Question: > Write a Java program that will use NESTED FOR-LOOPS to prompt the user for a string of characters, and then for each character in the string, count the number of identical characters to its right.The program should
1. Ask the user to enter a string of 1 to 25 characters. If the length is less than 1 or greater than 25, an error message ("Invalid Input") should be displayed, and the program should stop.
2. Examine each character in the string, from left to right (starting at index 0).
For each character, count the number of identical characters to its right (i.e., with higher index) and display that character and the count.
I did this.But it can't work like this.

'''
import java.io.*;
import java.util.*;
import java.text.*;
import java.math.*;
import java.util.regex.*;
public class Solution {
public static void main(String args[]) throws Exception {
Scanner scanner=new Scanner(System.in);
String x=scanner.nextLine();
int count=0;
String temp="";
if(x.length()>25||x.length()<1){
System.out.println("Invalid Input");
}
else{
for(int i=0;i < x.length();i++){
char c1=x.charAt(i);
for(int j=i;j < x.length();j++){
char c2=x.charAt(j);
if(c1==c2 && temp.indexOf(c1)==-1){
count=count+1;
}
}
if(temp.indexOf(c1)==-1){
temp=temp+c1;
System.out.println(c1+": "+(count-1));
}
count=0;
}
}
}
}
'''
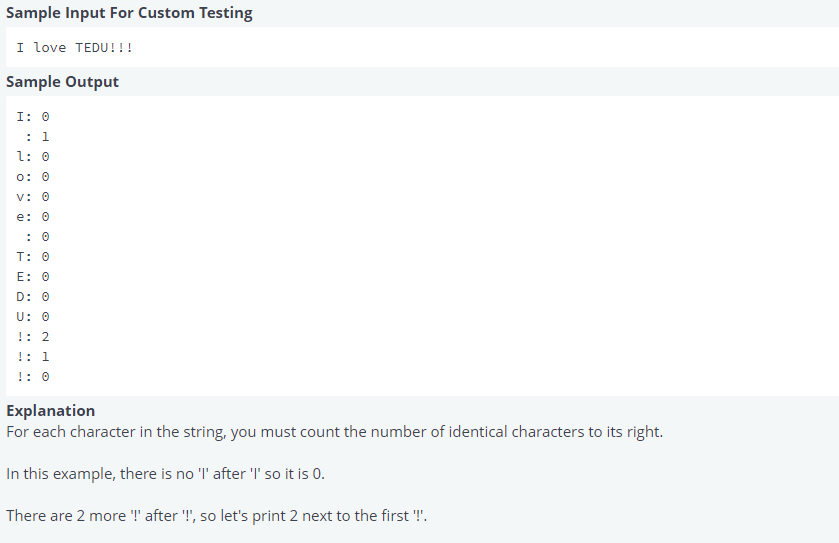
Answer: To do this, first split the string into chars: 'x.toCharArray()', then iterate over the chars:
'''
char[] chars = x.toCharArray();
for(int i = 0; i < chars.length; i++) {
char current = chars[i];
// see below
}
'''
Then, just iterate over the string again, from 'i+1' (+1 because we already checked the char at 'i'), and compare:
'''
char[] chars = x.toCharArray();
for(int i = 0; i < chars.length; i++) {
char current = chars[i];
int foundSimilar = 0;
for(int ii = i+1; ii < chars.length; ii++) {
char thatChar = chars[ii];
if (thatChar == current) foundSimilar++;
}
// then just print out how many chars we found
System.out.println(current + ": " + foundSimilar);
}
'''
As you can see, this yields the same output as on the image: <URL>